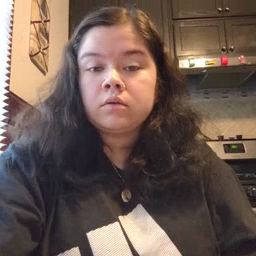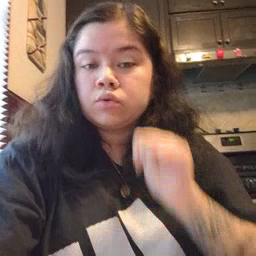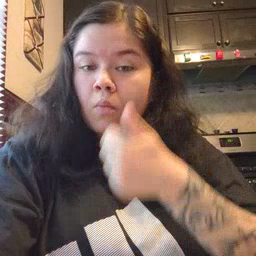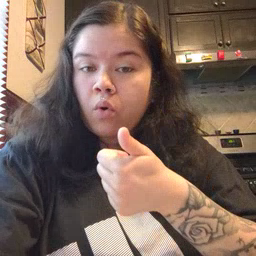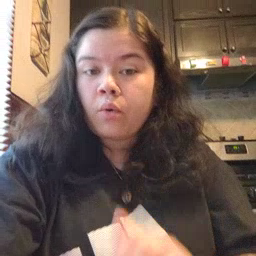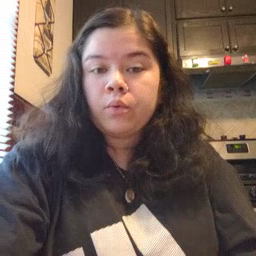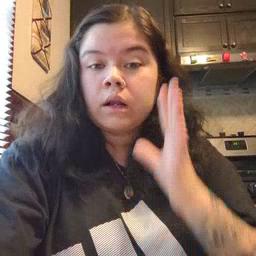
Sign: tomorrow